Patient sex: F
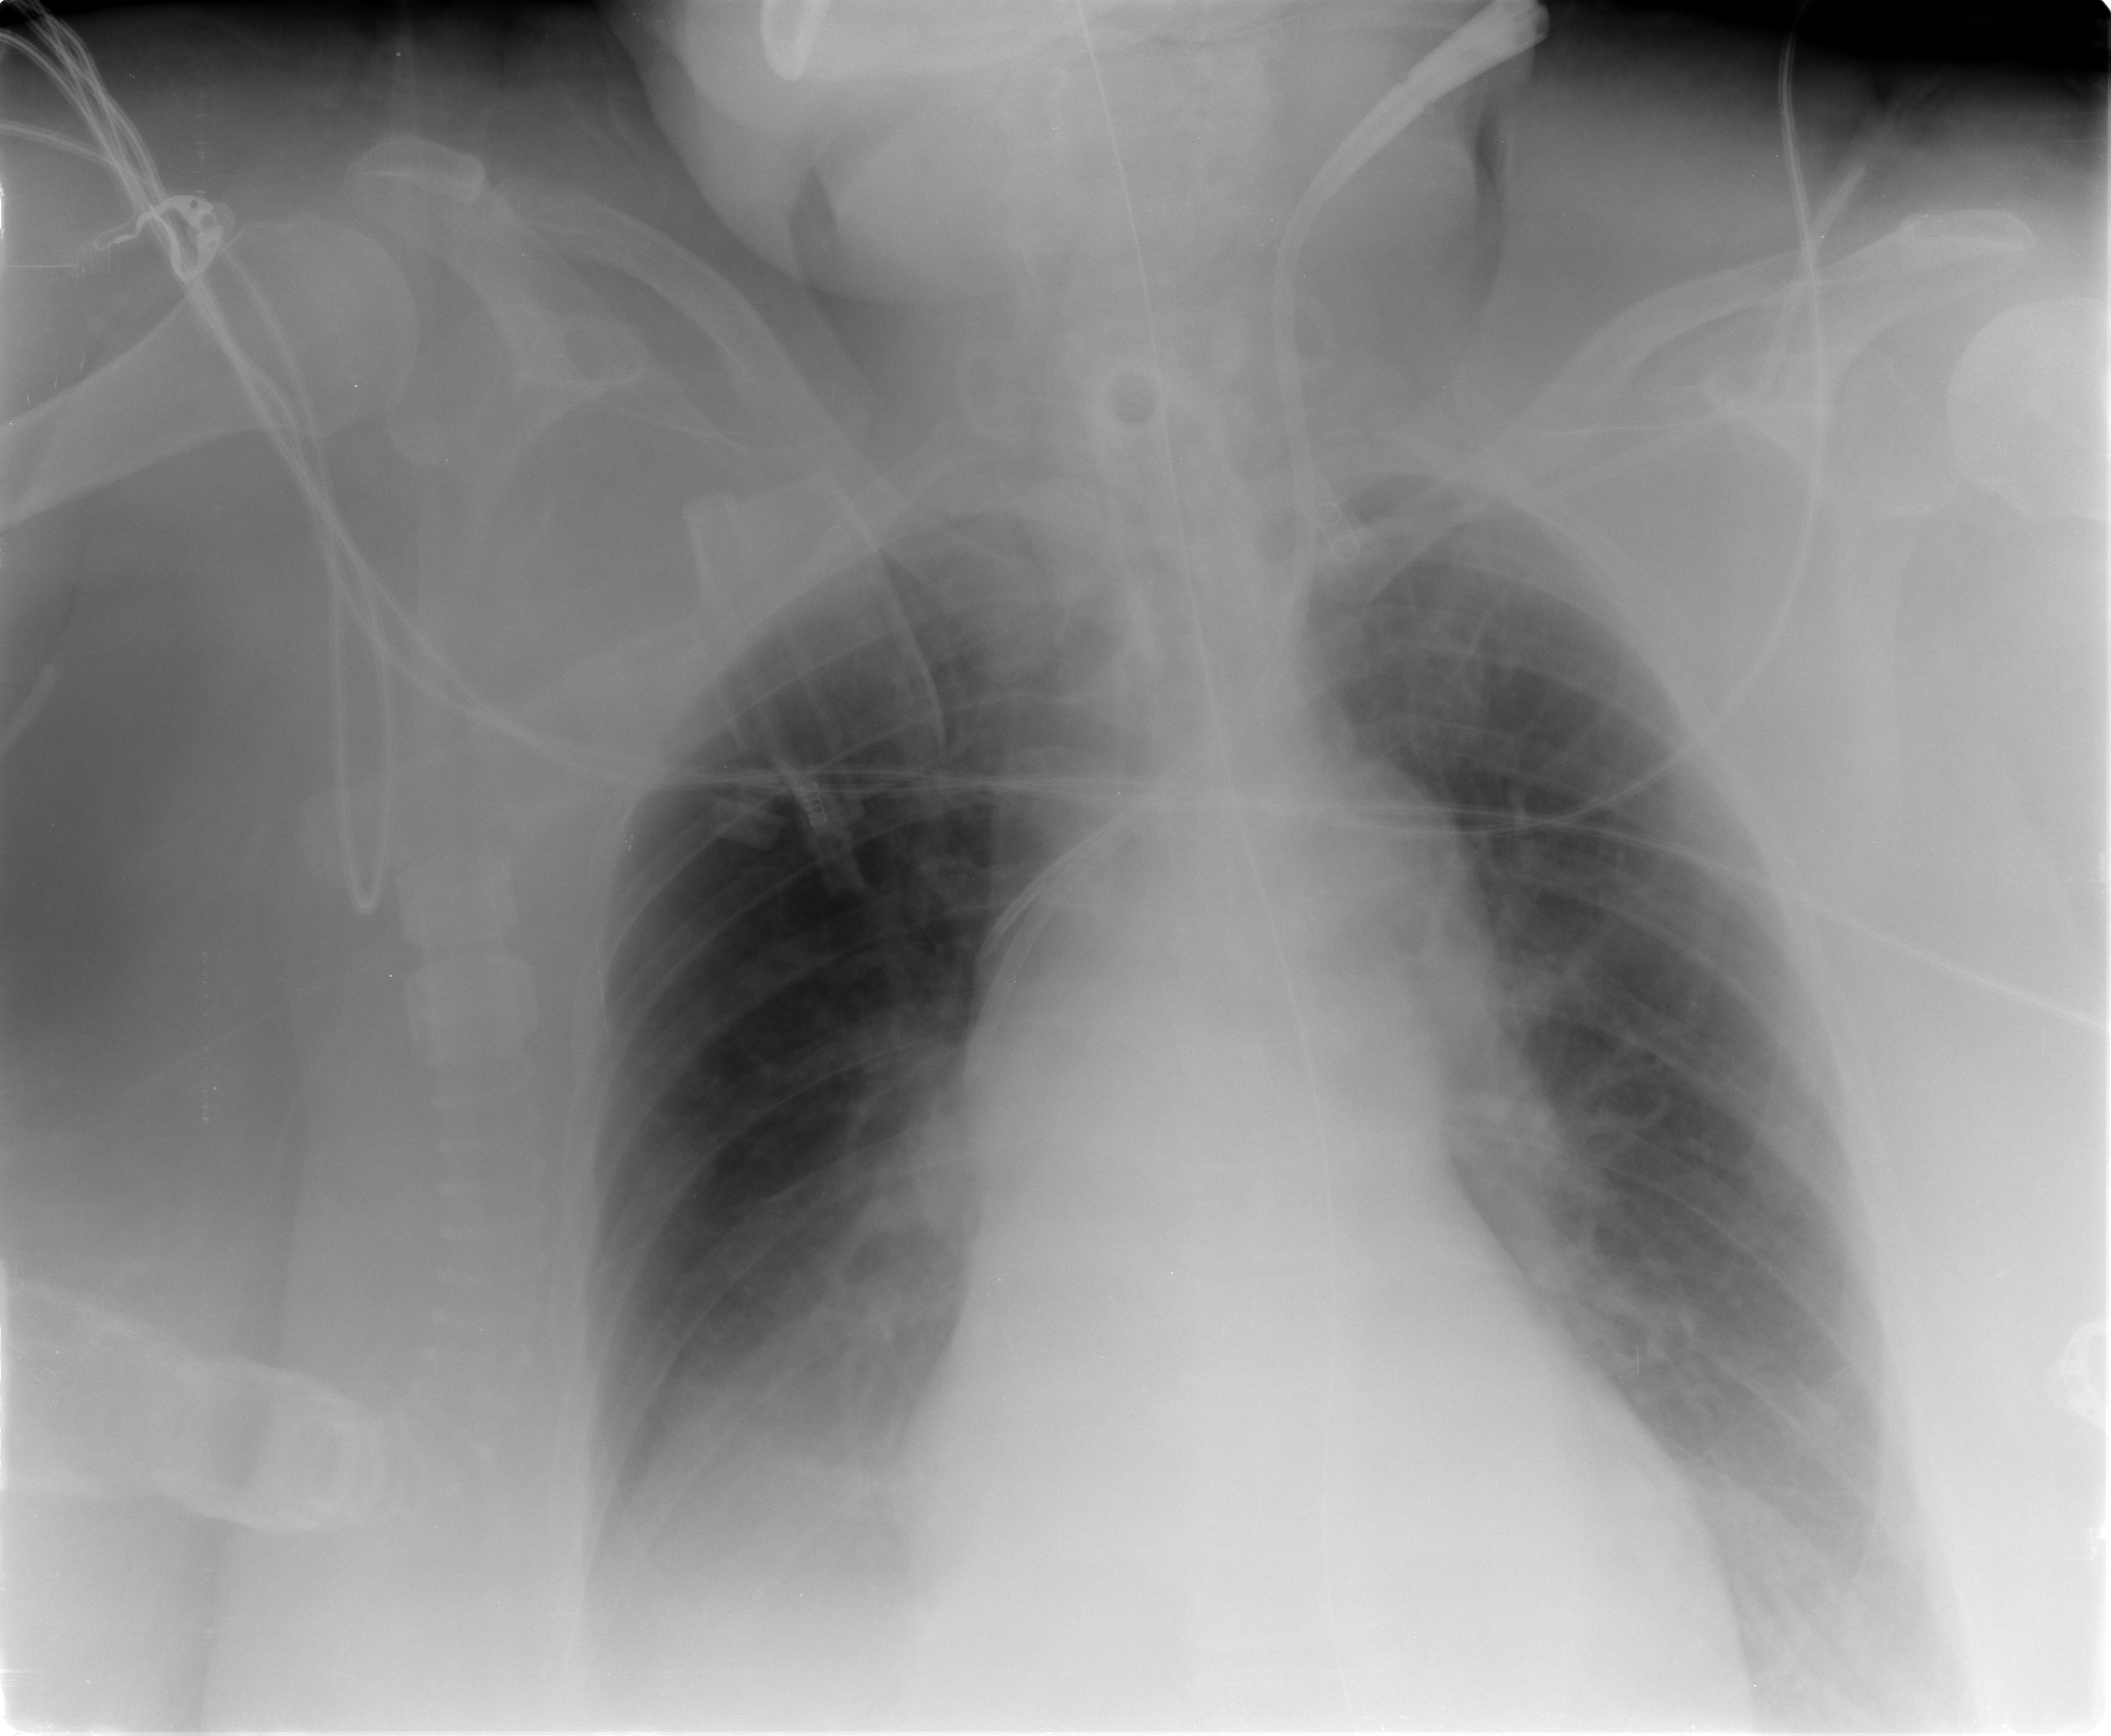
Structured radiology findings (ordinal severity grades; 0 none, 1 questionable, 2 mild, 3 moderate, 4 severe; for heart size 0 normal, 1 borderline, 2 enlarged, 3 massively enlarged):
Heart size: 2
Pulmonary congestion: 2
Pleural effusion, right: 2
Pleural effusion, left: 2
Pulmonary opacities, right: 0
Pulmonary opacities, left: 0
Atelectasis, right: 2
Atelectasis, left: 2